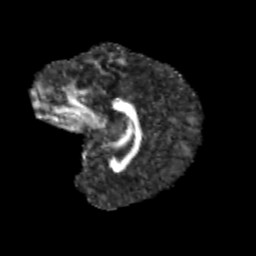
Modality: FA
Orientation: sagittal
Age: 12
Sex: female
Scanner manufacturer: siemens
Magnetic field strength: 3 T
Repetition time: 3.8 s
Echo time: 0.07 s